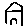
Label: house